Question: This is the plot I'm having now.

It's generated from this code:
'''
ggplot(data1, aes(x=POS,y=DIFF,colour=GT)) +
geom_point() +
facet_grid(~ CHROM,scales="free_x",space="free_x") +
theme(strip.text.x = element_text(size=40),
strip.background = element_rect(color='lightblue',fill='lightblue'),
legend.position="top",
legend.title = element_text(size=40,colour="lightblue"),
legend.text = element_text(size=40),
legend.key.size = unit(2.5, "cm")) +
guides(fill = guide_legend(title.position="top",
title = "Legend:GT='REF'+'ALT'"),
shape = guide_legend(override.aes=list(size=10))) +
scale_y_log10(breaks=trans_breaks("log10", function(x) 10^x, n=10)) +
scale_x_continuous(breaks = pretty_breaks(n=3)) +
geom_line(stat = "hline",
yintercept = "mean",
size = 1)
'''
The last line, 'geom_line' creates the mean line for each panel.
i.e. If 'panel1('chr01')' has x-axis range from 0 to 100,000,000, I would want to have the mean value for each 1,000,000 range.
'''
mean1 = mean(x=0 to x=1,000,000)
mean2 = mean(x=1,000,001 to x=2,000,000)
'''
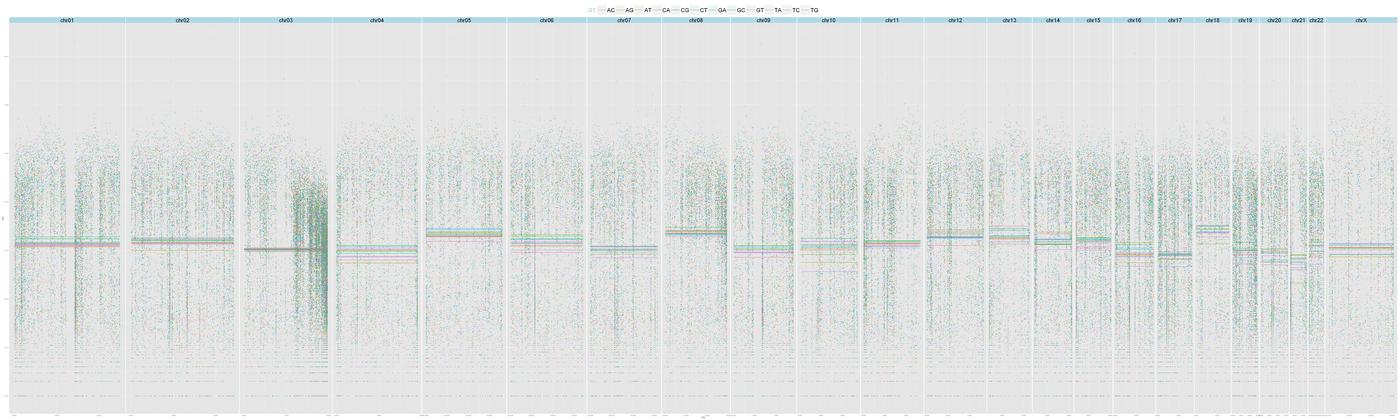
Answer: One way to provide a running mean is with 'geom_smooth()' using the 'loess' local regression method. In order to demonstrate my proposed solution, I created a fake genomic dataset using R functions. You can adjust the 'span' parameter of 'geom_smooth' to make the running mean smoother (closer to 1.0) or rougher (closer to 1/number of data points).
'''
# Create example data.
set.seed(27182)
y1 = rnorm(10000) +
c(rep(0, 1000), dnorm(seq(-2, 5, length.out=8000)) * 3, rep(0, 1000))
y2 = c(rnorm(2000), rnorm(1000, mean=1.5), rnorm(1000, mean=-1, sd=2),
rnorm(2000, sd=2))
y3 = rnorm(4000)
pos = c(sort(runif(10000, min=0, max=1e8)),
sort(runif(6000, min=0, max=6e7)),
sort(runif(4000, min=0, max=4e7)))
chr = rep(c("chr01", "chr02", "chr03"), c(10000, 6000, 4000))
data1 = data.frame(CHROM=chr, POS=pos, DIFF=c(y1, y2, y3))
# Plot.
p = ggplot(data1, aes(x=POS, y=DIFF)) +
geom_point(alpha=0.1, size=1.5) +
geom_smooth(colour="darkgoldenrod1", size=1.5, method="loess", degree=0,
span=0.1, se=FALSE) +
scale_x_continuous(breaks=seq(1e7, 3e8, 1e7),
labels=paste(seq(10, 300, 10)), expand=c(0, 0)) +
xlab("Position, Megabases") +
theme(axis.text.x=element_text(size=8)) +
facet_grid(. ~ CHROM, scales="free", space="free")
ggsave(filename="plot_1.png", plot=p, width=10, height=5, dpi=150)
'''